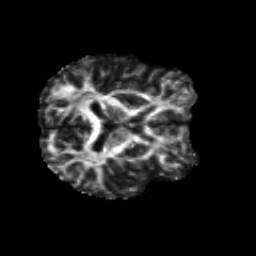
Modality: FA
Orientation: axial
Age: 34
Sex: male
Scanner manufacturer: siemens
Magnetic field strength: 3 T
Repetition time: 8.8 s
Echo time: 0.085 s